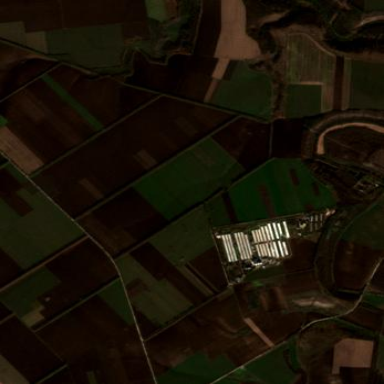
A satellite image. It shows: View of farmland.